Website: walmart
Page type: payment
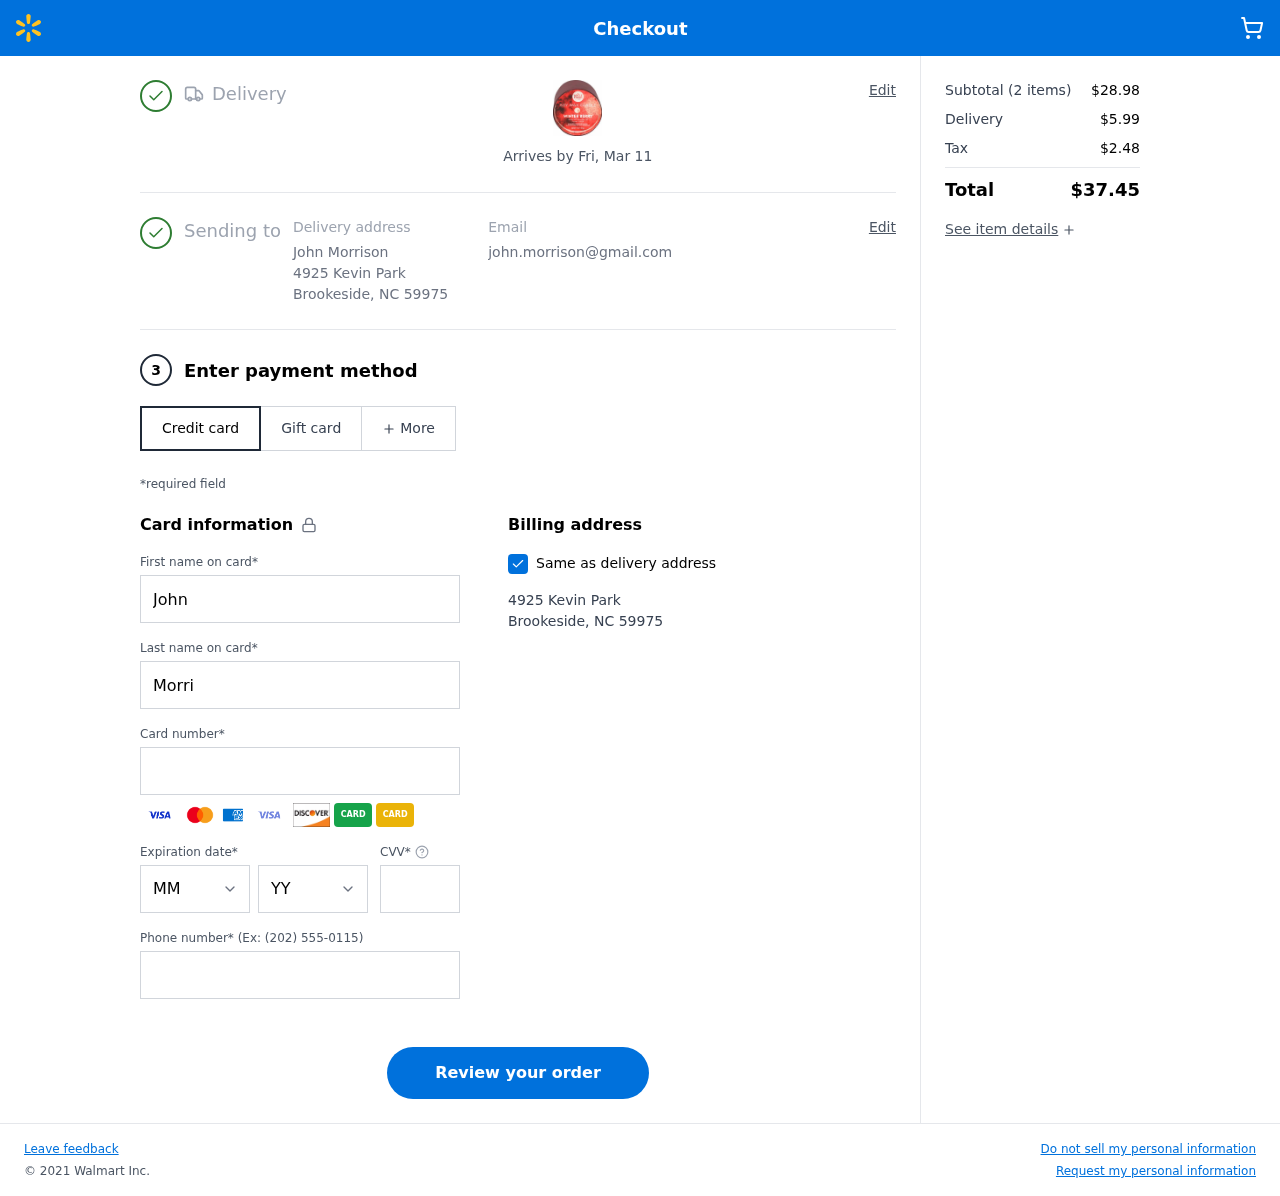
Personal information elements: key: PII_CARD_CVV
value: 002
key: PII_CARD_EXPIRY_MONTH
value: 08
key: PII_CARD_EXPIRY_YEAR
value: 26
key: PII_CARD_NUMBER
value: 2311 7688 0350 9852
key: PII_CITY
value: Brookeside
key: PII_EMAIL
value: john.morrison@gmail.com
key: PII_FIRSTNAME
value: John
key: PII_FULLNAME
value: John Morrison
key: PII_LASTNAME
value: Morrison
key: PII_PHONE
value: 3137570497
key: PII_POSTCODE
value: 59975
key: PII_STATE_ABBR
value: NC
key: PII_STREET
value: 4925 Kevin Park
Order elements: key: ORDER_DELIVERY_DATE
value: Arrives by Fri, Mar 11
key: ORDER_NUM_ITEMS
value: (2 items)
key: ORDER_SUBTOTAL
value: $28.98
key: ORDER_SHIPPING_COST
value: $5.99
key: ORDER_TAX
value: $2.48
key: ORDER_TOTAL
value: $37.45